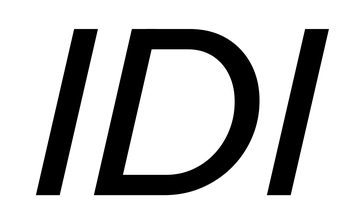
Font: InstrumentSans-Italic_Medium_Italic